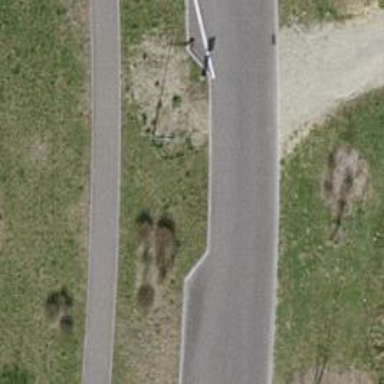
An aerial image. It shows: Tertiary road with asphalt surface.